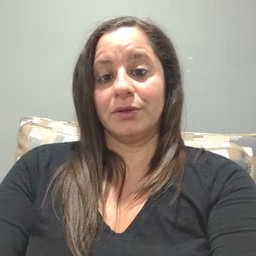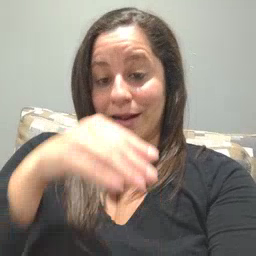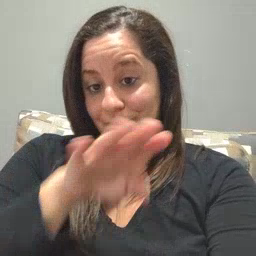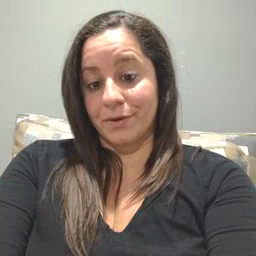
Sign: elephant